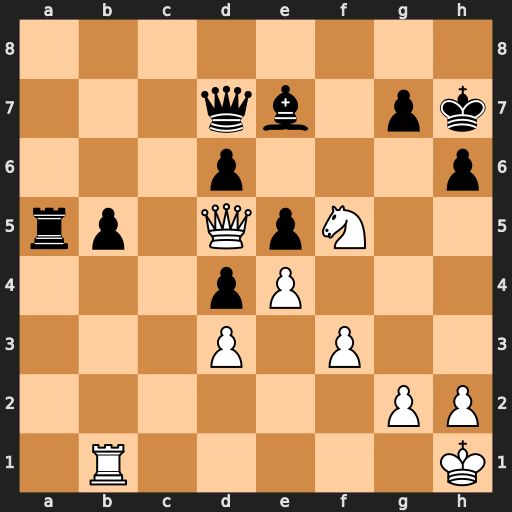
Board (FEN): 8/3qb1pk/3p3p/rp1QpN2/3pP3/3P1P2/6PP/1R5K
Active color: w
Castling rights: -
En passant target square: -
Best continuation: Qf7 Bf6 Qxd7